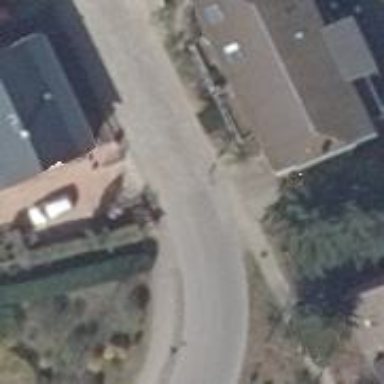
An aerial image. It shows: Residential road with sidewalks on both sides. The sidewalk on the right side has concrete surface.